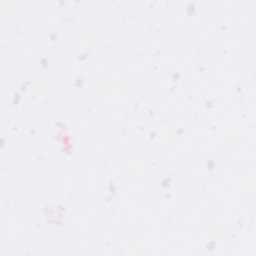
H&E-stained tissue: Breast